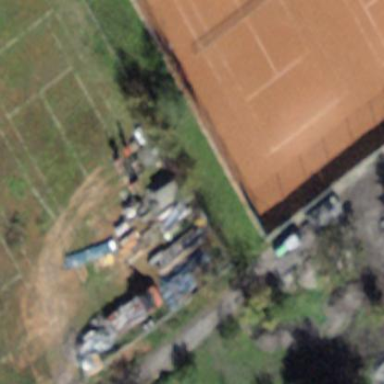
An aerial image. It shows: Tennis court on the leisure land pitch.